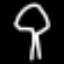
Label: mushroom